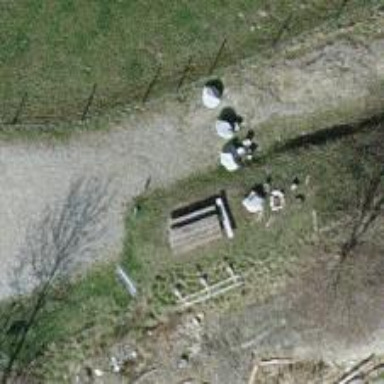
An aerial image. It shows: Picnic table located in leisure land area.